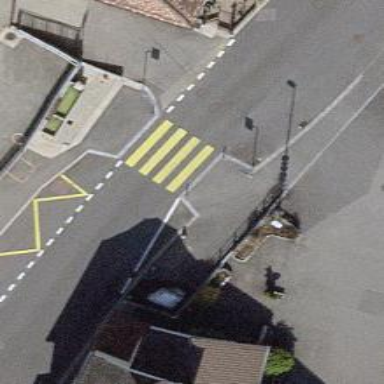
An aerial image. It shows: Zebra crossing on the road.